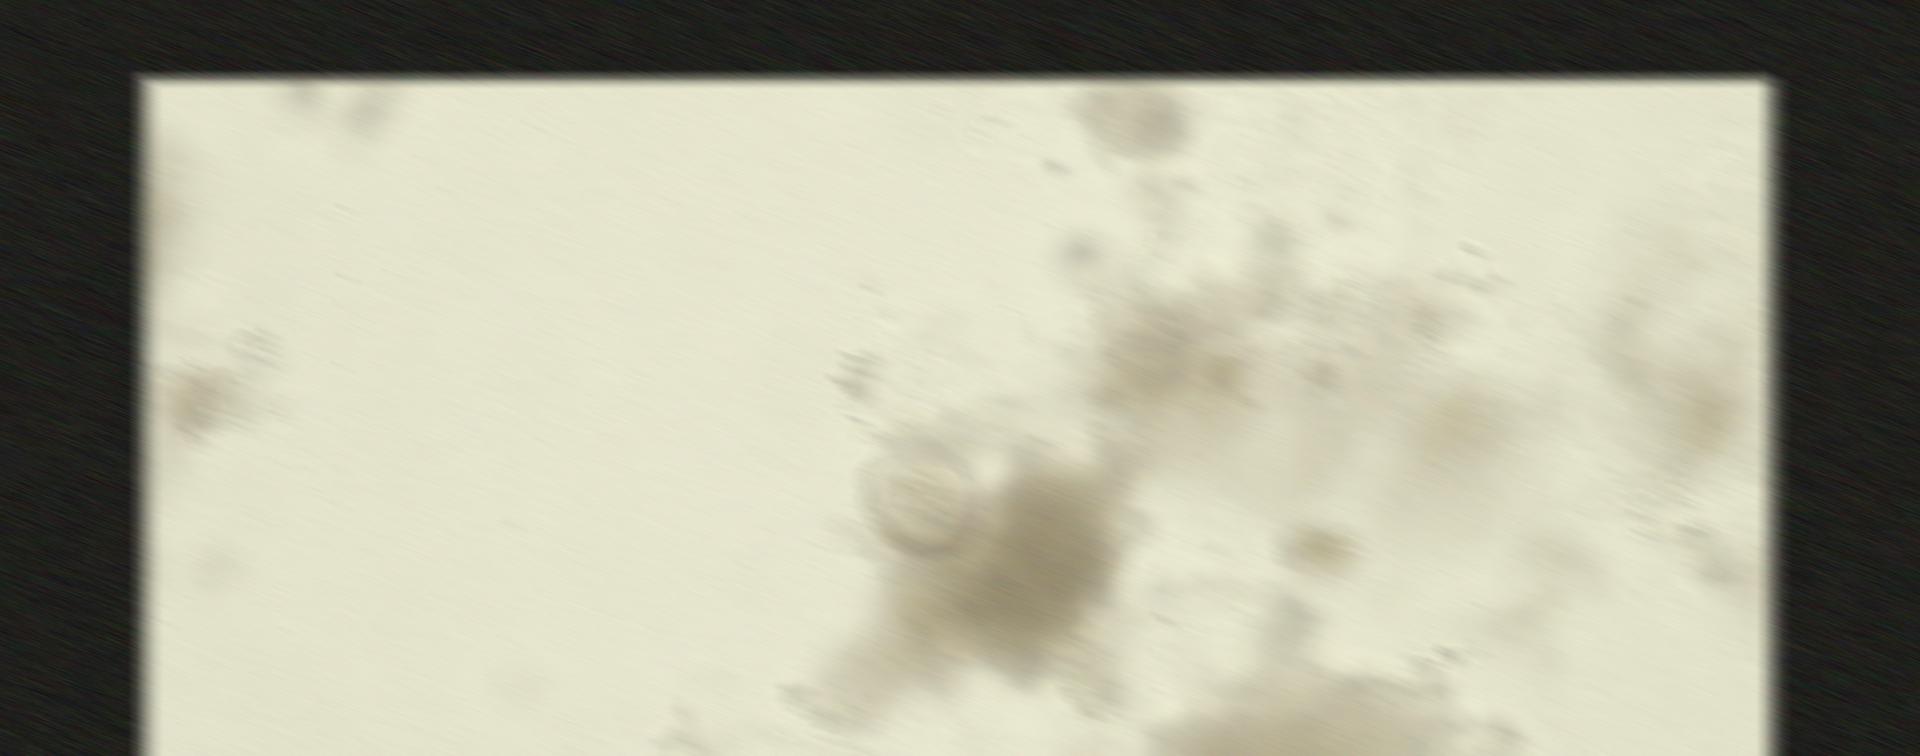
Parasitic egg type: Hymenolepis nana